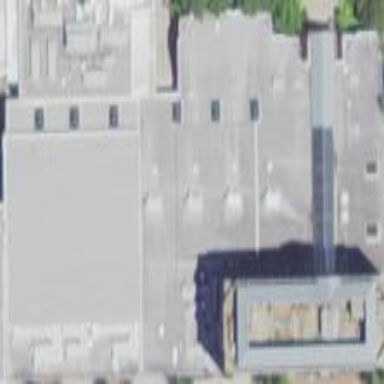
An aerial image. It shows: Hotel building.